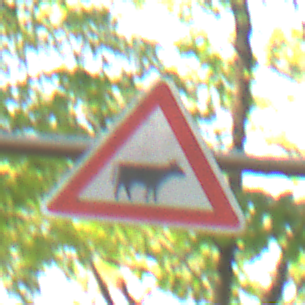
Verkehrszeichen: ViehtriebLinks
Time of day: MorningAfternoon
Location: Outdoor (RoadRail)
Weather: Clear
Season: NotSpecified
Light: Natural